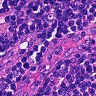
Metastatic tissue present: no